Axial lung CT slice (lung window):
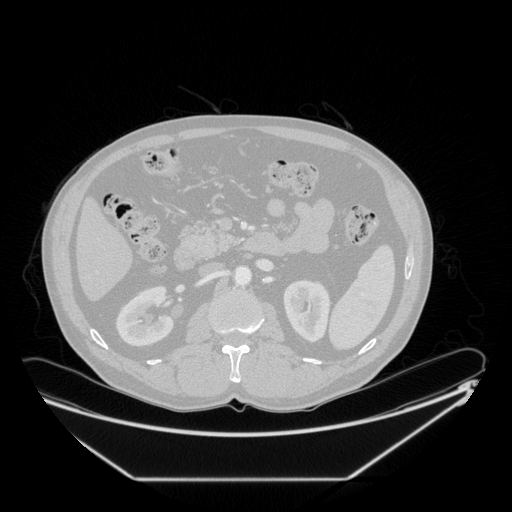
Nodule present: no